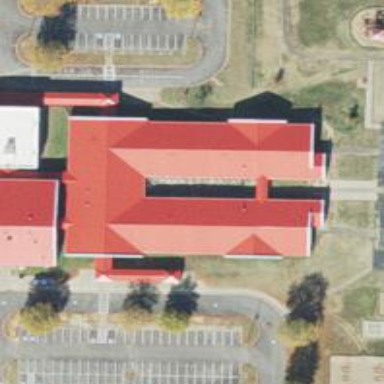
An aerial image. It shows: School building with red roof.